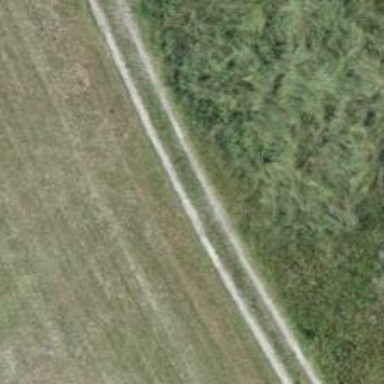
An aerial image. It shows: Agricultural vehicle track with grade3 surface.